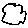
Label: cloud